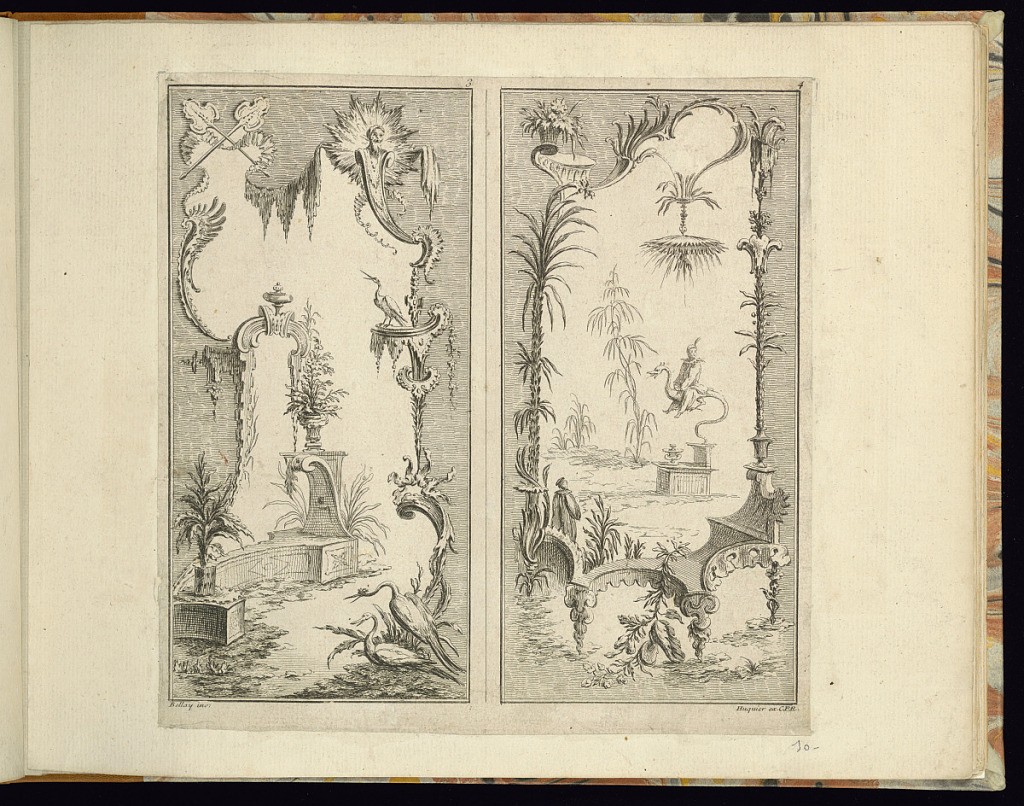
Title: Two Panel Designs
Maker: Bellay, French, active from 1734
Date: ca.1734-49
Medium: Etching and engraving on laid paper
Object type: Print
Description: Two designs for ornamental panels printed on the same plate, side-by-side. The designs feature rococo and chinoiserie motifs with ornately decorated frames featuring leaves, festoons of flowers, palm leaves, c-scrolls, fans, feathers, platforms, vases of flowers and leaves, drapery, birds, and a terminal figure. Within the frames are trees, vases, figures, and leaves, suggesting a fantastical garden landscape. The design to the left has a water feature in the foreground with two birds. The design to the right has two figures, one riding a dragon or bird creature stemming from a plinth. The plate is numbered and signed.